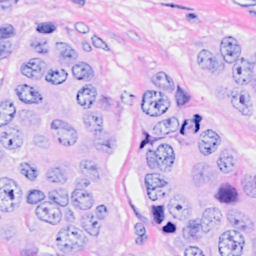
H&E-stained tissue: Breast